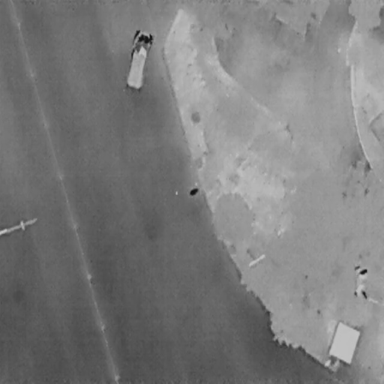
There is a Car in the infrared image.